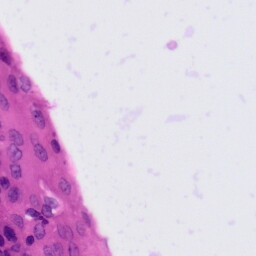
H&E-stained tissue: Tonsil